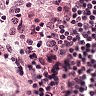
Metastatic tissue present: no